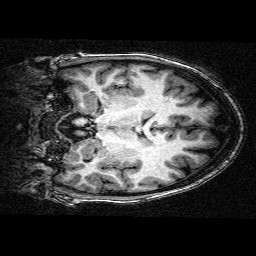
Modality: T1w
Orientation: coronal
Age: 30
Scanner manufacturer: siemens
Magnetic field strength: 3 T
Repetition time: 2.3 s
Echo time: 0.00336 s